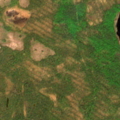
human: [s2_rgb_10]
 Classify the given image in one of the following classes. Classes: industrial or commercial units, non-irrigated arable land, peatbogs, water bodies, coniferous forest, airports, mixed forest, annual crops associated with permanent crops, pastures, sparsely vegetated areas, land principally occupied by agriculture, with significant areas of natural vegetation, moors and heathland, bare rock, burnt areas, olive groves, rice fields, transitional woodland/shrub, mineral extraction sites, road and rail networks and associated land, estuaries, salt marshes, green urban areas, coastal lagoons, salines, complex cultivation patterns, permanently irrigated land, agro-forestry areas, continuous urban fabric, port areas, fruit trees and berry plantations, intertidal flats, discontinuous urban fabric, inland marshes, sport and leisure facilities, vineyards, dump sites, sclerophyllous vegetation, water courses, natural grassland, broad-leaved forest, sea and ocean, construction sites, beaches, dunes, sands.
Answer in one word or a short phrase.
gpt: coniferous forest, mixed forest, transitional woodland/shrub